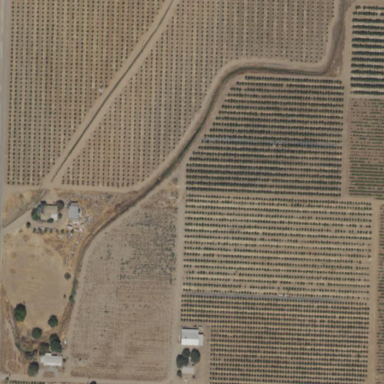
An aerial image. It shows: Orchard.